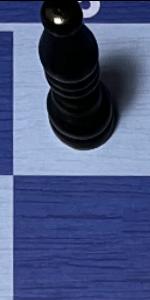
Label: Empty